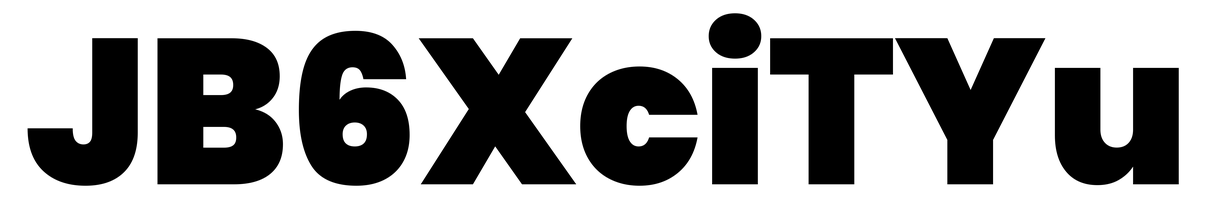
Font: Poppins-Black